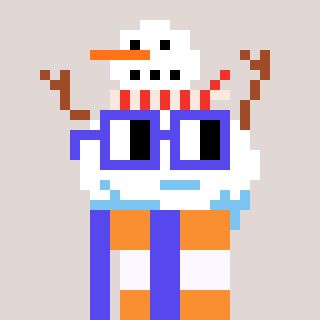
a pixel art character with square blue glasses, a snowman-shaped head and a computerblue-colored body on a warm background